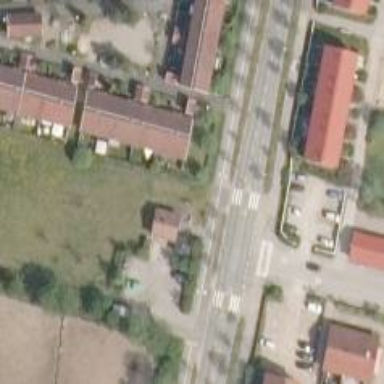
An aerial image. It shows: Cycleway.